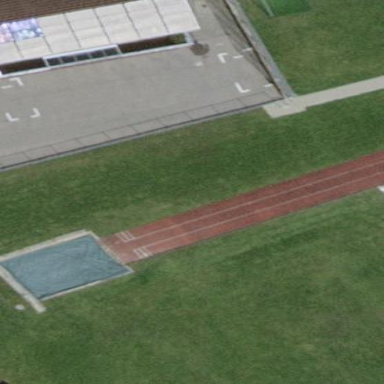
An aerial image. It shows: Athletics track located in leisure land area.